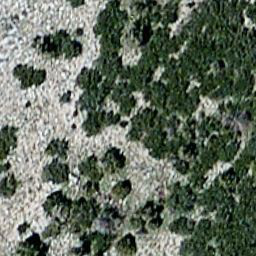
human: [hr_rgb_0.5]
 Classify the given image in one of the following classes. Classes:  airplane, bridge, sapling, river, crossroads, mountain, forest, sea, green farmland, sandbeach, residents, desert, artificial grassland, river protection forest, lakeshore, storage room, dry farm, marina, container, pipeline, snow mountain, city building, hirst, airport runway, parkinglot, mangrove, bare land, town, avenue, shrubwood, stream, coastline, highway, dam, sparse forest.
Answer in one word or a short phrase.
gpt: sparse forest